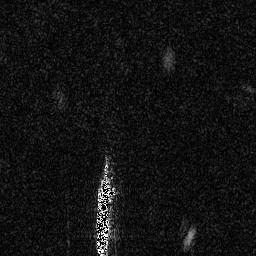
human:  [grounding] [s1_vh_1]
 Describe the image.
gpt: In the satellite image, there is  <ref>1 large ship </ref> <box>[[35, 67, 44, 99, 0]]</box> located at bottom.